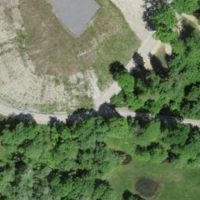
EUNIS habitat code: 24
Species observed at this site:
Symphoricarpos albus
Phytolacca americana